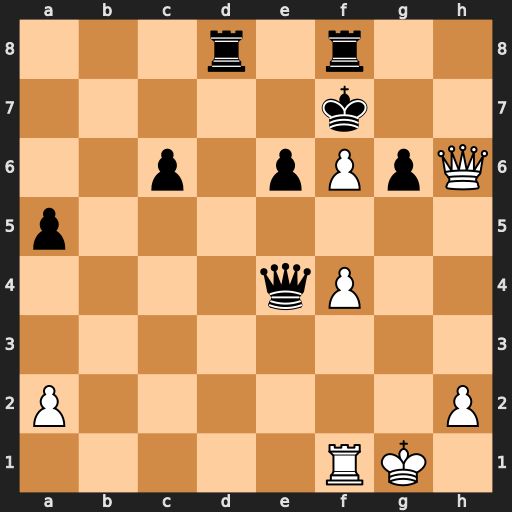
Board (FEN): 3r1r2/5k2/2p1pPpQ/p7/4qP2/8/P6P/5RK1
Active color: w
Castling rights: -
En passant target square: -
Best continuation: Qg7+ Ke8 Qe7#